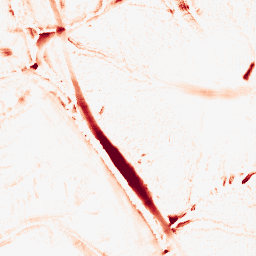
Category: morphological
Decomposition family: tophat
Decomposition parameters: size: 10
mode: white
Upsampling method: fft_zeropad
Upsampling parameters: scale: 2
Upsampling scale: 2